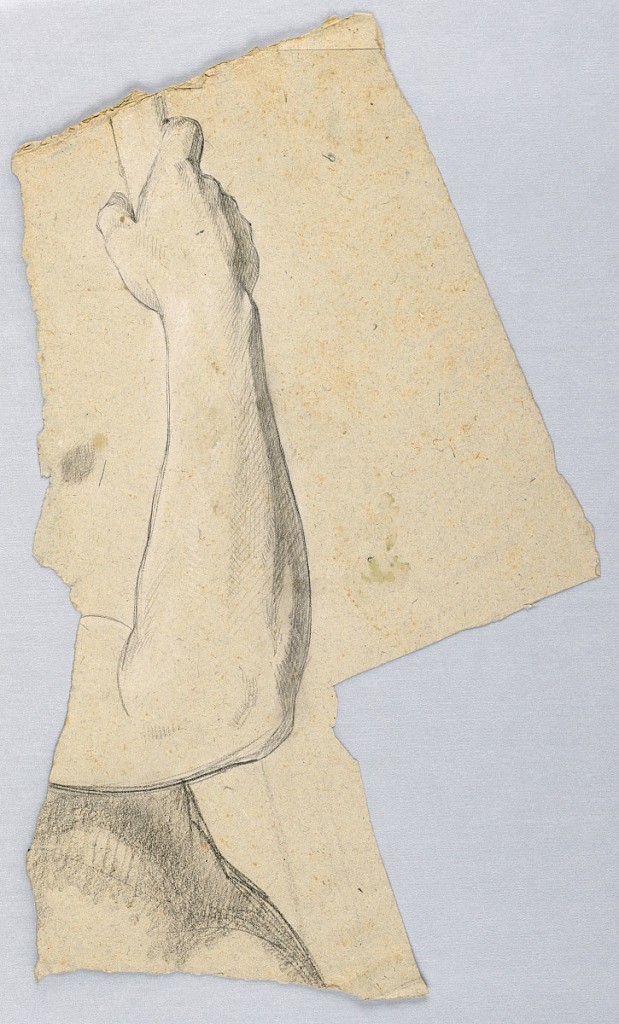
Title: Study of an Arm for "Tribute Money"
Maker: Daniel Huntington, American, 1816–1906
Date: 1852
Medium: Graphite, black crayon, white chalk on buff wove paper
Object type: Drawing
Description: Page fragment. Study of a man's right forearm, after a nude model. The arm raised, holding a stick. Part of the upper arm and the side of the torso shown.